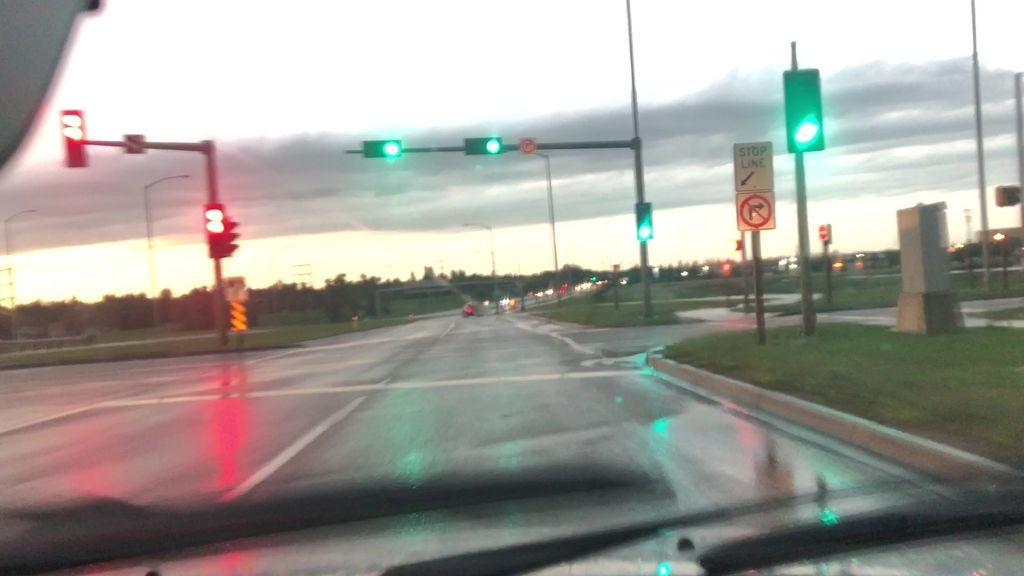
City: edmonton